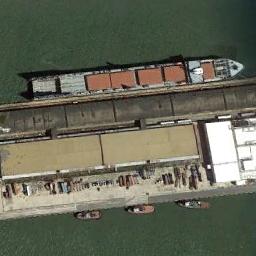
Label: ship